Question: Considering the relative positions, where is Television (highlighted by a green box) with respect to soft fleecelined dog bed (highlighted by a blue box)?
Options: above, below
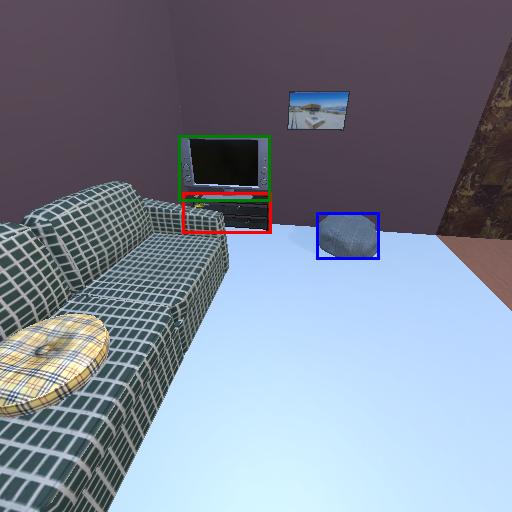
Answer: above